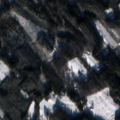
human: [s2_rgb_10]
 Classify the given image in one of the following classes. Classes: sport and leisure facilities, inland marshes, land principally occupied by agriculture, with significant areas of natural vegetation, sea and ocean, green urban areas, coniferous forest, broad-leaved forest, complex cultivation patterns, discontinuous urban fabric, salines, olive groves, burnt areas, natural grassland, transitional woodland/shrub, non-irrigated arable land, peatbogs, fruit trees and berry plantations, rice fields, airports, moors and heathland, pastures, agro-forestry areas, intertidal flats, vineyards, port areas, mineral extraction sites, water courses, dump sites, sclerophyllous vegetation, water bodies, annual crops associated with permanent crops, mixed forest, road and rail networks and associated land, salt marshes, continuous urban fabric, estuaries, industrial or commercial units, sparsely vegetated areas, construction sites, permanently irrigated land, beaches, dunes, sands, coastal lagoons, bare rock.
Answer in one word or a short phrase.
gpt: land principally occupied by agriculture, with significant areas of natural vegetation, coniferous forest, mixed forest, transitional woodland/shrub